Question: I am getting a imagefile from Parse, basically user's profile image.
But now I am having trouble to display this in the NavDrawer, reason being that it is not a imageview and I am getting is a Image,
Here is my Mainactivity.xml
'''
public class MainActivity extends AppCompatActivity {
private Toolbar mToolbar;
private RecyclerView mRecyclerView;
private RecyclerView.LayoutManager mLayoutManager;
private DrawerLayout Drawer;
private RecyclerView.Adapter mAdapter;
private ActionBarDrawerToggle mDrawerToggle;
private List<DrawerItem> navigationItemsList;
public String HEADER_NAME;// = "bharath";
public String HEADER_EMAIL = "bharath@someemail.com";
public int HEADER_IMAGE ;//= R.drawable.bharath;
private final static int ATTENDANTS_LIST_FRAGMENT = 1;
private final static int EVENTS_LIST_FRAGMENT = 2;
private final static int ADD_ATTENDANT_FRAGMENT = 3;
private final static int ADD_EVENTS_FRAGMENT = 4;
private final static int MY_DONATIONS = 5;
private final static int SETTINGS_FRAGMENT = 6;
private int currentFragment = 1;
@Override
protected void onCreate(Bundle savedInstanceState) {
super.onCreate(savedInstanceState);
setContentView(R.layout.activity_main);
mToolbar = (Toolbar) findViewById(R.id.toolbar);
setSupportActionBar(mToolbar);
navigationItemsList = new ArrayList<DrawerItem>();
addItemsToNavigationList();
mRecyclerView = (RecyclerView) findViewById(R.id.RecyclerView);
mRecyclerView.setHasFixedSize(true);
ParseUser userName = ParseUser.getCurrentUser();
HEADER_NAME = userName.getUsername();
HEADER_EMAIL = userName.getEmail();
mAdapter = new com.charity.dogood.dogood.adapters.NavDrawerAdapter(navigationItemsList, this, HEADER_NAME, HEADER_EMAIL, HEADER_IMAGE);
mRecyclerView.setAdapter(mAdapter);
//Parse Image and details of the logged in user
// Locate the class table named "ImageUpload" in Parse.com
ParseQuery<ParseObject> query = new ParseQuery("User");
Log.d("Mainactivity", "After query 1");
ParseUser currentUser = ParseUser.getCurrentUser();
Log.d("Mainactivity", "After query 2");
query.whereEqualTo("username", "bro");
Log.d("Mainactivity", "After query 3");
Log.d("Mainactivity", currentUser.getUsername());
// String usernam = (String)currentUser;
if (currentUser != null) {
Log.d("Mainactivity", "came to current user check statement");
currentUser.fetchIfNeededInBackground(new GetCallback<ParseObject>() {
// query.getInBackground("bro", new GetCallback<ParseObject>() {
@Override
public void done(ParseObject object, ParseException e) {
if (e == null) {
ParseFile fileObject = (ParseFile) object.getParseFile("ImageProfile");
fileObject.getDataInBackground(new GetDataCallback() {
@Override
public void done(byte[] bytes, ParseException e) {
if (e == null) {
Toast.makeText(MainActivity.this, "we got data!", Toast.LENGTH_LONG).show();
Bitmap bmp = BitmapFactory.decodeByteArray(bytes, 0, bytes.length);
HEADER_IMAGE = (ImageView)findViewById(R.id.c)
// HEADER_IMAGE image = (ImageView) fin
} else {
AlertDialog.Builder builder = new AlertDialog.Builder(MainActivity.this);
builder.setMessage(e.getMessage());
builder.setTitle("Sorry");
builder.setPositiveButton("Ok", new DialogInterface.OnClickListener() {
@Override
public void onClick(DialogInterface dialogInterface, int i) {
dialogInterface.dismiss();
}
});
AlertDialog dialog = builder.create();
dialog.show();
}
}
});
} else {
AlertDialog.Builder builder = new AlertDialog.Builder(MainActivity.this);
builder.setMessage(e.getMessage());
builder.setTitle("Sorry");
builder.setPositiveButton("Ok", new DialogInterface.OnClickListener() {
@Override
public void onClick(DialogInterface dialogInterface, int i) {
dialogInterface.dismiss();
}
});
AlertDialog dialog = builder.create();
dialog.show();
}
}
});
Log.d("Mainactivity", "After query 4");
}
final GestureDetector mGestureDetector = new GestureDetector(MainActivity.this, new GestureDetector.SimpleOnGestureListener()
{
@Override
public boolean onSingleTapUp(MotionEvent e) {return true;}
});
mRecyclerView.addOnItemTouchListener(new RecyclerView.OnItemTouchListener() {
@Override
public boolean onInterceptTouchEvent(RecyclerView recyclerView, MotionEvent motionEvent) {
View child = recyclerView.findChildViewUnder(motionEvent.getX(),motionEvent.getY());
if (child != null && mGestureDetector.onTouchEvent(motionEvent)){
Drawer.closeDrawers();
onTouchDrawer(recyclerView.getChildLayoutPosition(child));
// onTouchDrawer(recyclerView.getChildLayoutPosition(child));
return true;
}
return false;
}
@Override
public void onTouchEvent(RecyclerView rv, MotionEvent e) {
}
@Override
public void onRequestDisallowInterceptTouchEvent(boolean disallowIntercept) {
}
});
mLayoutManager = new LinearLayoutManager(this);
mRecyclerView.setLayoutManager(mLayoutManager);
Drawer = (DrawerLayout) findViewById(R.id.DrawerLayout);
mDrawerToggle = new ActionBarDrawerToggle(this, Drawer, mToolbar, R.string.navigation_drawer_open, R.string.navigation_drawer_close) {
@Override
public void onDrawerOpened(View drawerView) {
super.onDrawerOpened(drawerView);
}
@Override
public void onDrawerClosed(View drawerView) {
super.onDrawerClosed(drawerView);
}
};
Drawer.setDrawerListener(mDrawerToggle);
mDrawerToggle.syncState();
onTouchDrawer(1); }
@Override
public boolean onCreateOptionsMenu(Menu menu) {
// Inflate the menu; this adds items to the action bar if it is present.
return true;
}
@Override
public boolean onOptionsItemSelected(MenuItem item) {
// Handle action bar item clicks here. The action bar will
// automatically handle clicks on the Home/Up button, so long
// as you specify a parent activity in AndroidManifest.xml.
int id = item.getItemId();
//noinspection SimplifiableIfStatement
if (id == R.id.action_settings) {
return true;
}
return super.onOptionsItemSelected(item);
}
private void openFragments(final Fragment fragment)
{
getSupportFragmentManager().beginTransaction().setCustomAnimations(R.anim.slide_in_left, R.anim.slide_out_left). replace(R.id.container, fragment).commit();
}
private void onTouchDrawer(final int position)
{
currentFragment = position;
switch (position)
{
case ATTENDANTS_LIST_FRAGMENT:
openFragments(new AttendanceListFragment());
setTitle(getString(R.string.all_charities));
break;
case ADD_ATTENDANT_FRAGMENT:
openFragments(new AddAttendantFragment());
setTitle(getString(R.string.view_causes));
break;
case EVENTS_LIST_FRAGMENT:
openFragments(new EventsListFragment());
setTitle(getString(R.string.add_charity));
break;
case ADD_EVENTS_FRAGMENT:
openFragments(new AddEventFragment());
setTitle(getString(R.string.make_donation));
break;
case MY_DONATIONS:
openFragments(new AddEventFragment());
setTitle(getString(R.string.my_dontations));
break;
case SETTINGS_FRAGMENT:
startActivity(new Intent(this, PreferenceActivity.class));
//ToDO
default:
return;
}
}
private void setTitle(String title)
{
getSupportActionBar().setTitle(title);
}
private void addItemsToNavigationList(){
navigationItemsList.add(new DrawerItem(getString(R.string.all_charities), R.drawable.ic_action_attendant_list));
navigationItemsList.add(new DrawerItem(getString(R.string.add_charity), R.drawable.ic_action_events_list));
navigationItemsList.add(new DrawerItem(getString(R.string.view_causes), R.drawable.ic_action_add_attendant));
navigationItemsList.add(new DrawerItem(getString(R.string.make_donation), R.drawable.ic_action_add_event));
navigationItemsList.add(new DrawerItem(getString(R.string.my_dontations), R.drawable.ic_action_add_attendant));
navigationItemsList.add(new DrawerItem(getString(R.string.settings), R.drawable.ic_action_settings));
}
'''
my NavDrawerAdapter
'''
package com.charity.dogood.dogood.adapters;
import android.content.Context;
import android.support.v7.widget.RecyclerView;
import android.view.LayoutInflater;
import android.view.View;
import android.view.ViewGroup;
import android.widget.ImageView;
import android.widget.TextView;
import com.charity.dogood.dogood.R;
import com.charity.dogood.dogood.models.DrawerItem;
import java.util.List;
/**
* Created by Valentine on 6/18/2015.
*/
public class NavDrawerAdapter extends RecyclerView.Adapter<NavDrawerAdapter.ViewHolder> {
//Declare variable to identify which view that is being inflated
//The options are either the Navigation Drawer HeaderView or the list items in the Navigation drawer
private static final int TYPE_HEADER = 0;
private static final int TYPE_ITEM = 1;
// String Array to store the passed titles Value from MainActivity.java
private String mNavTitles[];
// Int Array to store the passed icons resource value from MainActivity.java
private int mIcons[];
//String Resource for header View Name
private String name;
//int Resource for header view profile picture
private int profile;
//String for the email displayed in the Navigation header
private String email;
private Context mContext;
@Override
public ViewHolder onCreateViewHolder(ViewGroup parent, int viewType) {
if (viewType == TYPE_ITEM) {
View v = LayoutInflater.from(parent.getContext()).inflate(R.layout.nav_drawer_row,parent,false); //Inflating the layout
ViewHolder vhItem = new ViewHolder(v,viewType); //Creating ViewHolder and passing the object of type view
return vhItem; // Returning the created object
//inflate your layout and pass it to view holder
} else if (viewType == TYPE_HEADER) {
View v = LayoutInflater.from(parent.getContext()).inflate(R.layout.header,parent,false); //Inflating the layout
ViewHolder vhHeader = new ViewHolder(v,viewType); //Creating ViewHolder and passing the object of type view
return vhHeader; //returning the object created
}
return null;
}
//Next we override a method which is called when the item in a row is needed to be displayed, here the int position
// Tells us item at which position is being constructed to be displayed and the holder id of the holder object tell us
// which view type is being created 1 for item row
@Override
public void onBindViewHolder(NavDrawerAdapter.ViewHolder holder, int position) {
if(holder.Holderid ==1) { // as the list view is going to be called after the header view so we decrement the
// position by 1 and pass it to the holder while setting the text and image
holder.textView.setText(mNavTitles[position - 1]); // Setting the Text with the array of our Titles
holder.imageView.setImageResource(mIcons[position -1]);// Settimg the image with array of our icons
}
else{
holder.profile.setImageResource(profile); // Similarly we set the resources for header view
holder.Name.setText(name);
holder.email.setText(email);
}
}
@Override
public int getItemCount() {
return mNavTitles.length + 1;
}
public static class ViewHolder extends RecyclerView.ViewHolder{
int Holderid;
TextView textView;
ImageView imageView;
ImageView profile;
TextView Name;
TextView email;
public ViewHolder(View itemView,int ViewType) { // Creating ViewHolder Constructor with View and viewType As a parameter
super(itemView);
// Here we set the appropriate view in accordance with the the view type as passed when the holder object is created
if(ViewType == TYPE_ITEM) {
textView = (TextView) itemView.findViewById(R.id.rowText); // Creating TextView object with the id of textView from nav_bar_rowrow.xml
imageView = (ImageView) itemView.findViewById(R.id.rowIcon);// Creating ImageView object with the id of ImageView from nav_bar_row.xmlxml
Holderid = 1; // setting holder id as 1 as the object being populated are of type item row
}
else{
Name = (TextView) itemView.findViewById(R.id.name); // Creating Text View object from header.xml for name
email = (TextView) itemView.findViewById(R.id.email); // Creating Text View object from header.xml for email
profile = (ImageView) itemView.findViewById(R.id.circleView);// Creating Image view object from header.xml for profile pic
Holderid = 0; // Setting holder id = 0 as the object being populated are of type header view
}
}
}
/**
* With this method we determine what type of view being passed.
* @param position
* @return
*/
@Override
public int getItemViewType(int position) {
if (isPositionHeader(position))
return TYPE_HEADER;
return TYPE_ITEM;
}
private boolean isPositionHeader(int position) {
return position == 0;
}
public NavDrawerAdapter(List<DrawerItem> dataList, Context context, String Name, String Email, int Profile){ // MyAdapter Constructor with titles and icons parameter
// titles, icons, name, email, profile pic are passed from the main activity as we
mNavTitles = new String[dataList.size()];
mIcons = new int[dataList.size()];
for (int i = 0; i < dataList.size(); i++){
mNavTitles[i] = dataList.get(i).getItemName();
mIcons[i] = dataList.get(i).getImgResId();
}
mContext = context;
name = Name;
email = Email;
profile = Profile; //here we assign those passed values to the values we declared here
//in adapter
}
}
'''
I am able to get the username and email in my drawer but what should I do with the bmp , the bitmap that I downloaded to get it displayed in the app Navigation Drawer? like this the image,

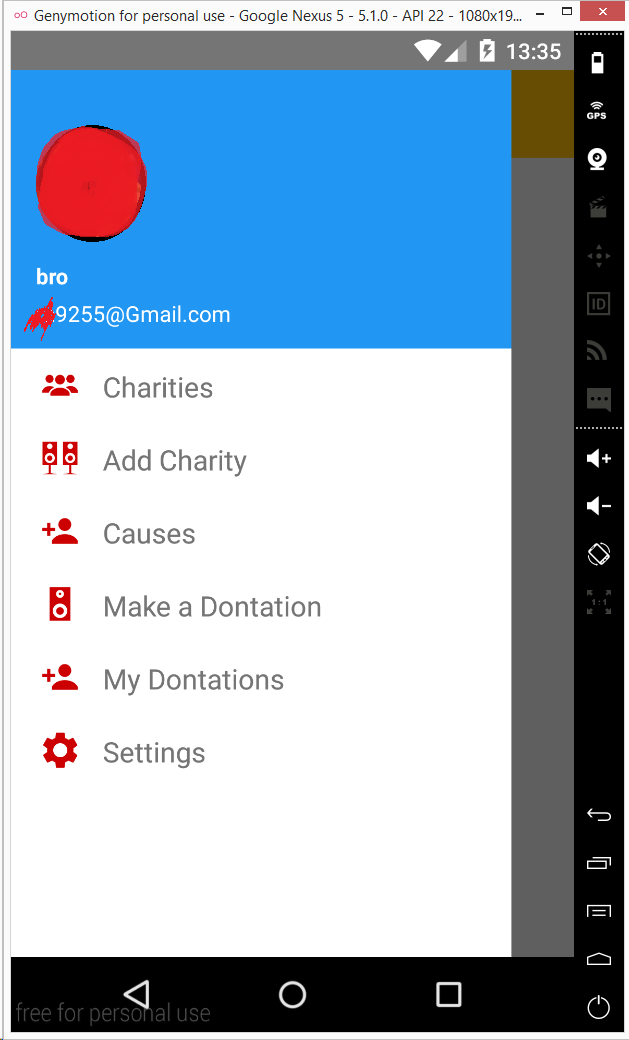
Answer: In NavDrawerAdapter.java
define field
'''
Bitmap bitmapAvatar = null;
'''
then in function onBindViewHolder(NavDrawerAdapter.ViewHolder holder, int position)
replace
'''
holder.profile.setImageResource(profile);
'''
with
'''
if (bitmapAvatar != null) {
holder.profile.setImageBitmap(bitmapAvatar);
} else {
holder.profile.setImageResource(profile);
}
'''
and create a function(in outer class)
'''
public void setAvatar(Bitmap bmp) {
this.bitmapAvatar = bmp;
notifyDataSetChanged();
}
'''
callig notifyDatasetChanged() will update the Views with current data with adapter instance.
In MainActivity.java
use
'''
private NavDrawerAdapter mAdapter;
'''
instead of
'''
private RecyclerView.Adapter mAdapter;
'''
and in GetDataCallback, after Bitmap is ready to use with bmp variable, remove the line
'''
HEADER_IMAGE = (ImageView)findViewById(R.id.c)
'''
it isn't required to intialize ImageView in MainActivity and you don't have semicolon also.
After removal, put the following calling code at the same place after bmp is created:
'''
mAdapter.setAvatar(bmp);
'''
it will call the function we created in adapter class and change the image dynamically.